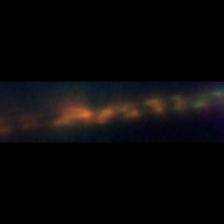
Taxon: Chaetoceros
Group: Diatoms